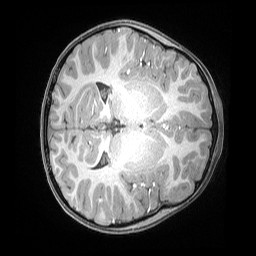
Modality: T1w
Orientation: axial
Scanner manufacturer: siemens
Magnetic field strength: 3 T
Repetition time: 2.53 s
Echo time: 0.00169 s